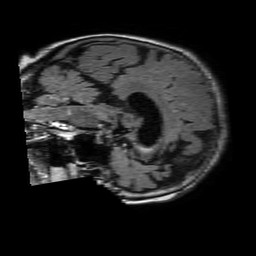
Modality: FLAIR
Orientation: sagittal
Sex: female
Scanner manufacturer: philips
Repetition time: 11 s
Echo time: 0.125 s